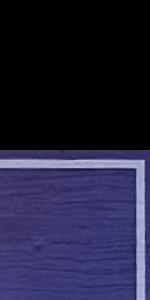
Label: Empty